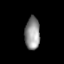
Tissue: lung
Cell type: Endothelial cells
Senescence score: 0.5797
Nuclear area (px): 481
Mean DAPI intensity: 144.83